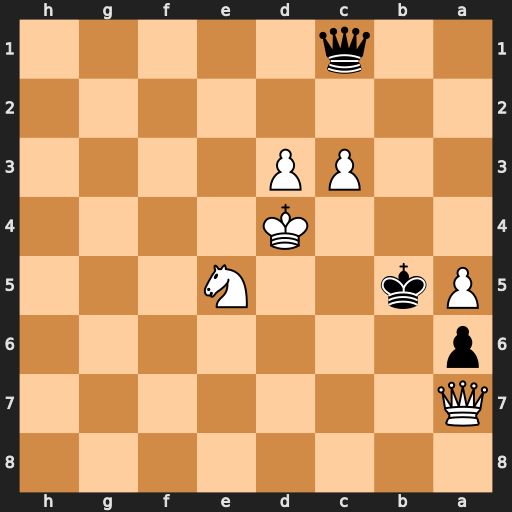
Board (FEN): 8/Q7/p7/Pk2N3/3K4/2PP4/8/2q5
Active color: b
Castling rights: -
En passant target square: -
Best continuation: Qg1+ Kd5 Qxa7 c4+ Ka4